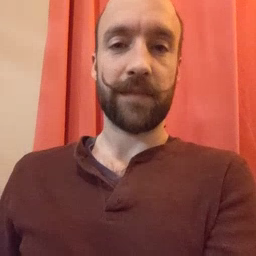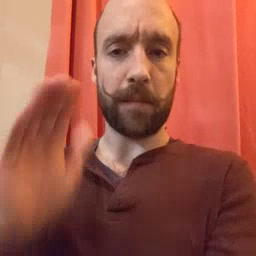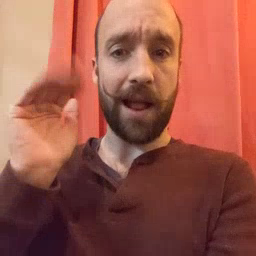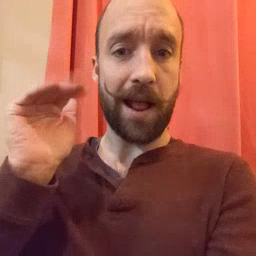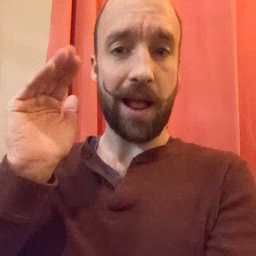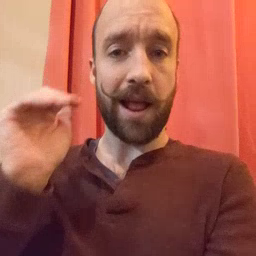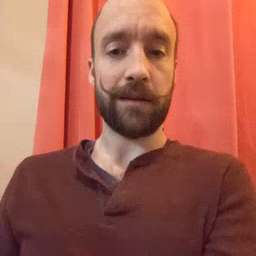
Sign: bye